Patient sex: M
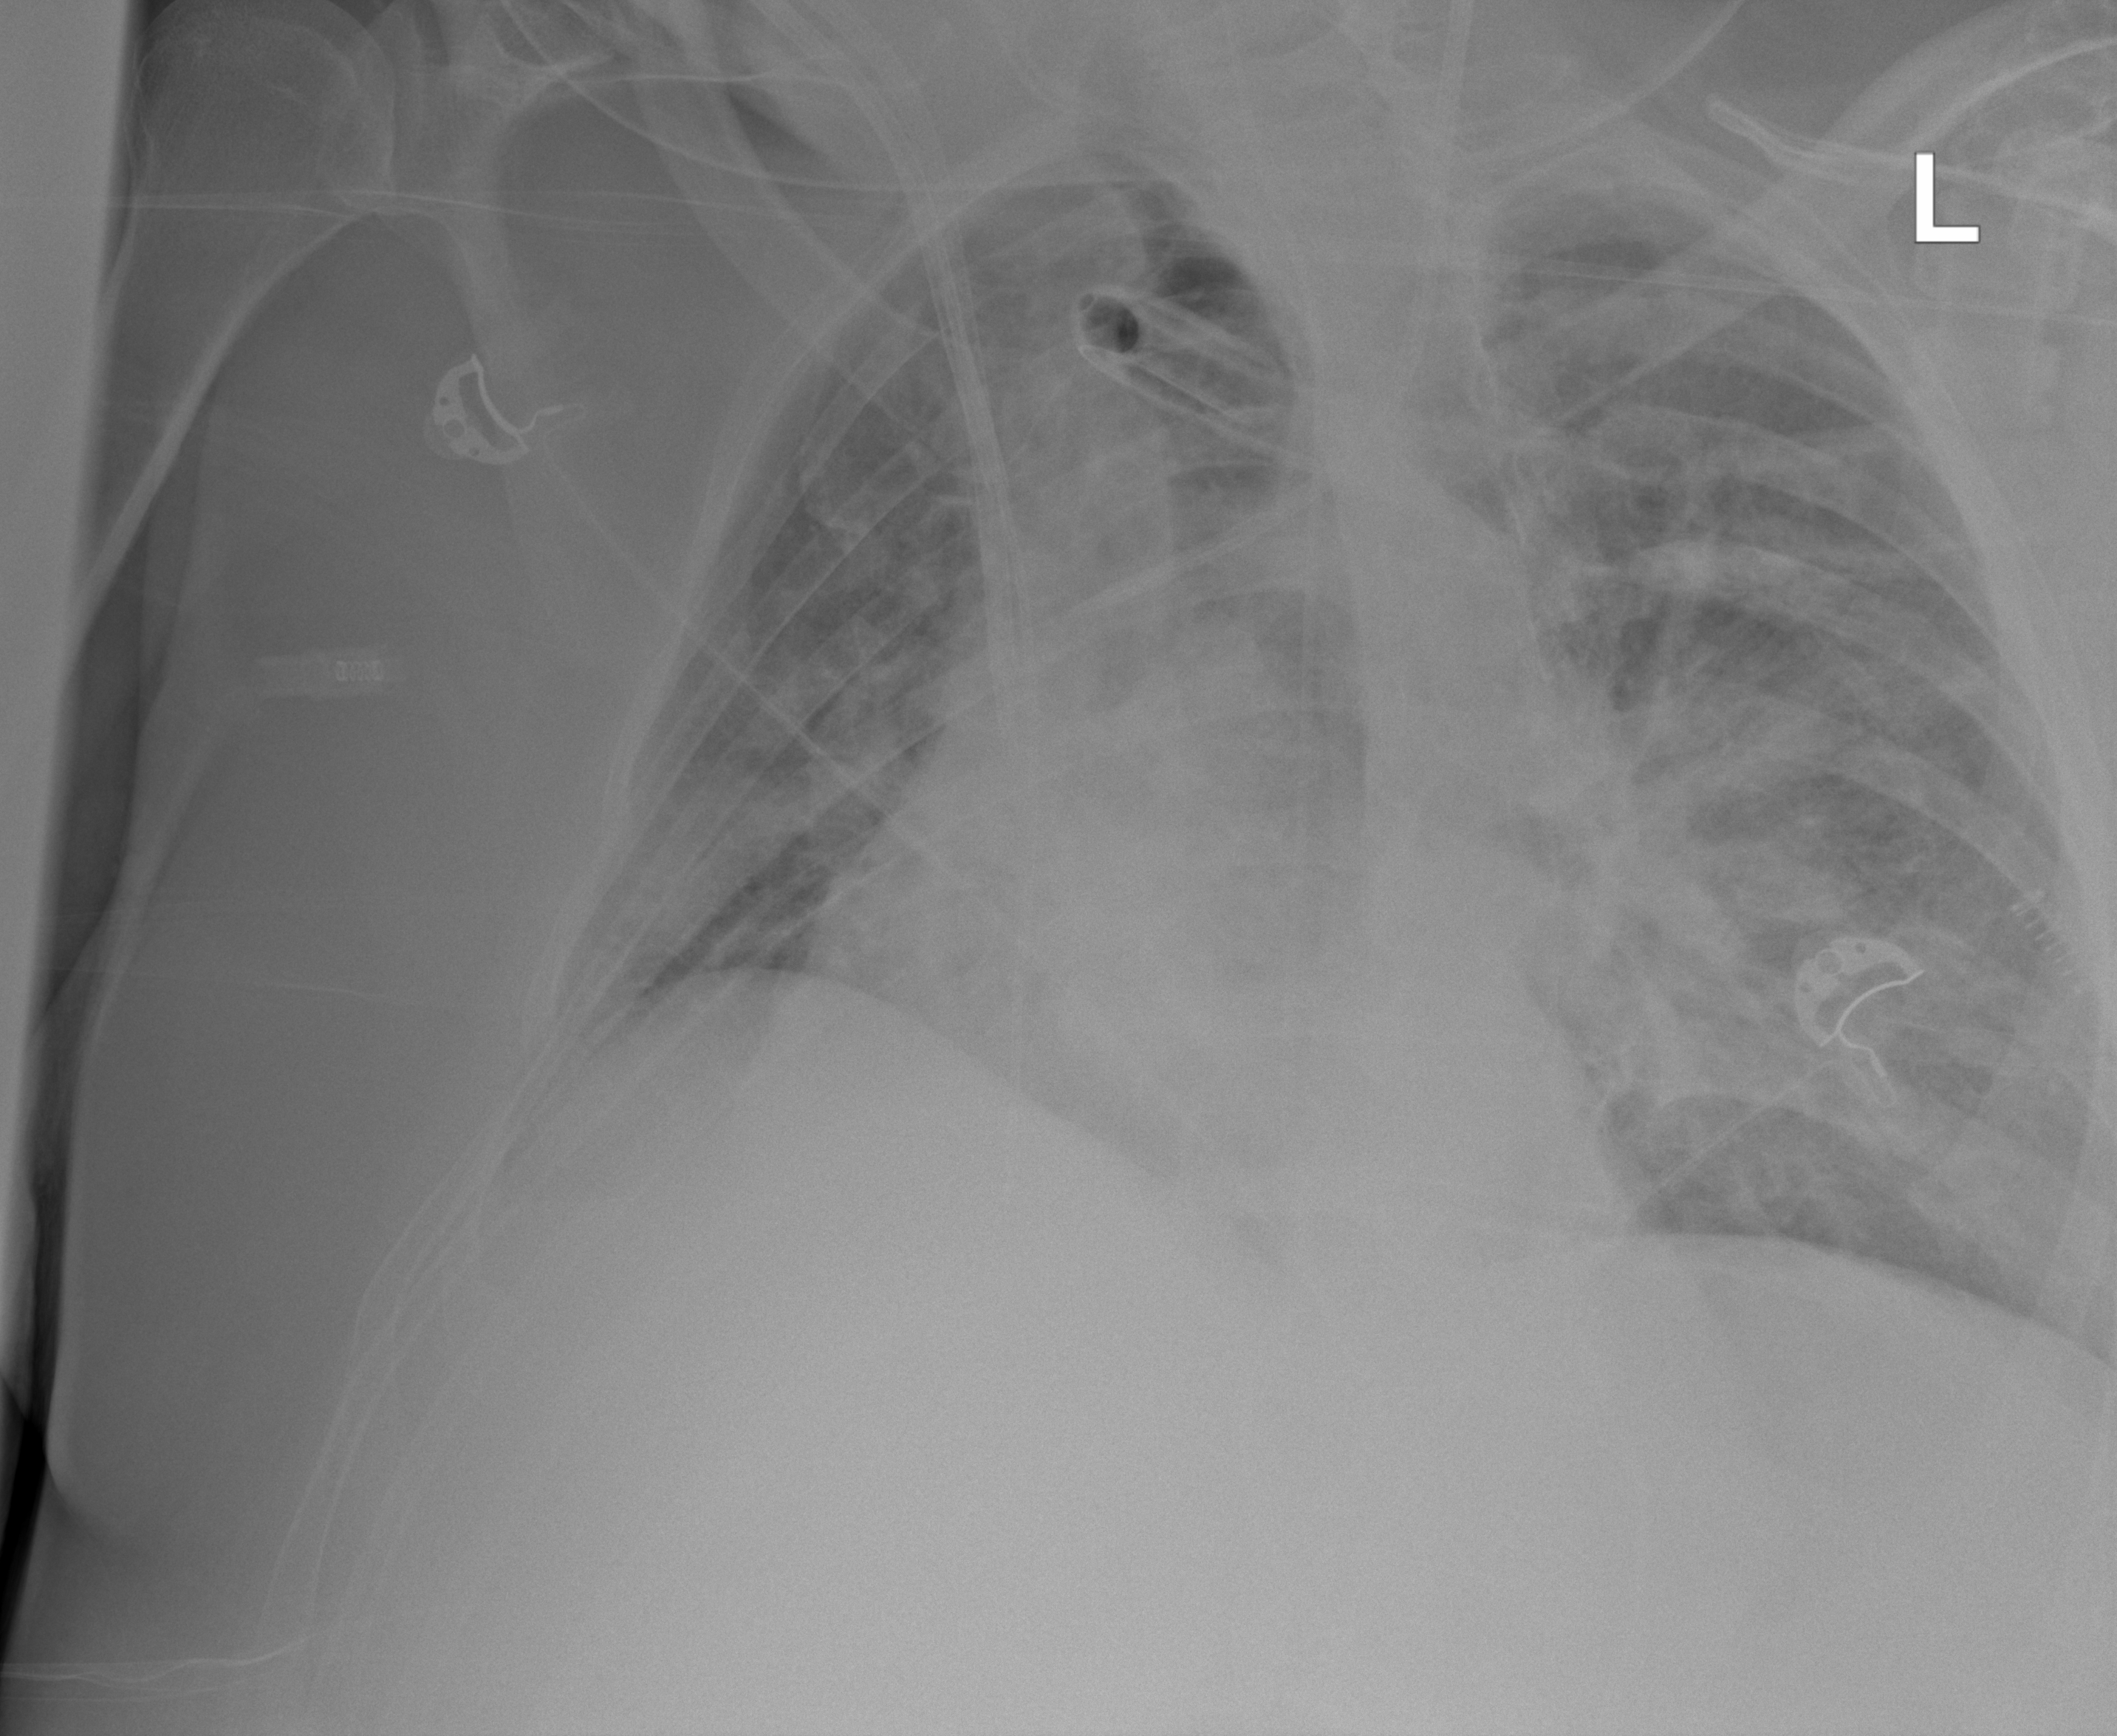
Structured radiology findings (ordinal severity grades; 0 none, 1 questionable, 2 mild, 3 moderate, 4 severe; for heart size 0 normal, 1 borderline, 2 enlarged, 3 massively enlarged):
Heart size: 1
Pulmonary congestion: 3
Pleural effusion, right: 0
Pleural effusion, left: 0
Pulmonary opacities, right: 2
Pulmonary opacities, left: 2
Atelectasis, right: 2
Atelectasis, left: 2